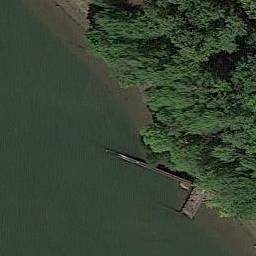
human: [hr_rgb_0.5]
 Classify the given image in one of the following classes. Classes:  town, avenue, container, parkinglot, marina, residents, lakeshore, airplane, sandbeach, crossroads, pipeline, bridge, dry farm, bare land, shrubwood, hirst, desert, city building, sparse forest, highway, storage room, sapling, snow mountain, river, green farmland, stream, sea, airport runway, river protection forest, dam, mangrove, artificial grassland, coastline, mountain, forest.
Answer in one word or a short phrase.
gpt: river protection forest